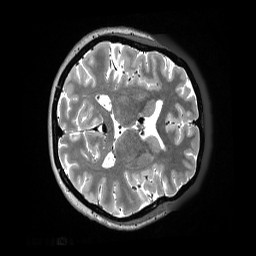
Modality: T2w
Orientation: axial
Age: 39
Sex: female